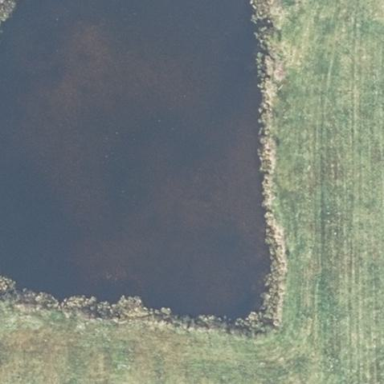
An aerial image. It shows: Pond surrounded by natural water.